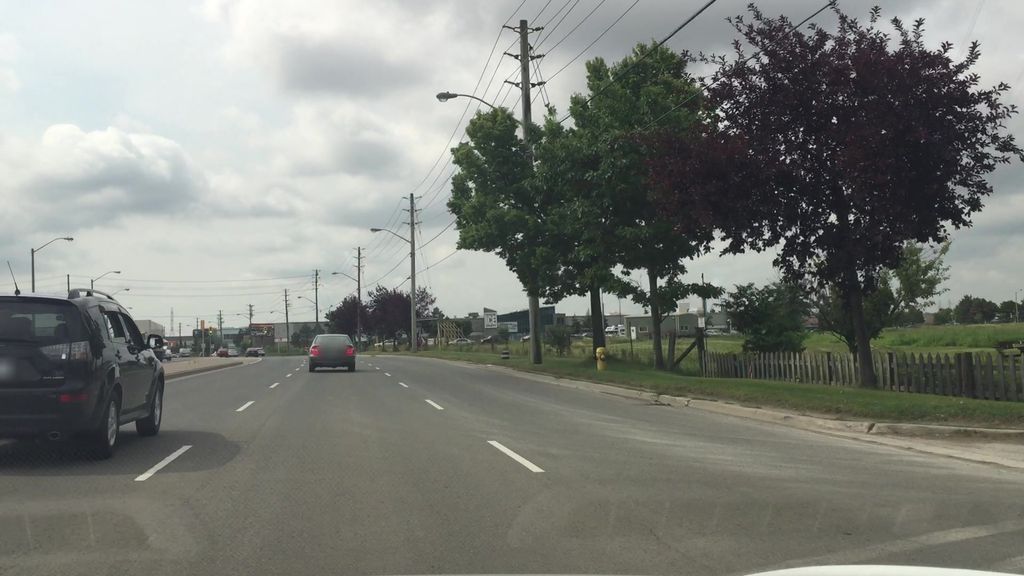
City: toronto